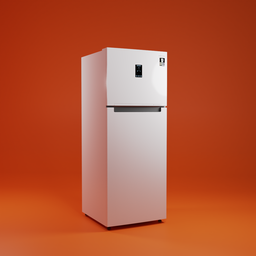
Label: appliances